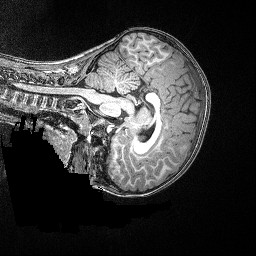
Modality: T1w
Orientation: sagittal
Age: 81
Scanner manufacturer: siemens
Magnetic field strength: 3 T
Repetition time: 2.5 s
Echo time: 0.00347 s